Brain MRI, t2w sequence, axial 2D slice.
Patient: age 42, sex F, weight 78 kg, height 1.78 m
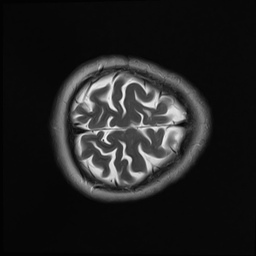